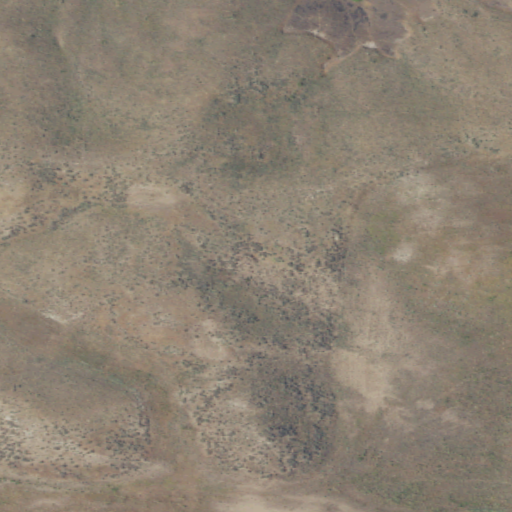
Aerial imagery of mountain in Washington named Mary Jane Hill containing only grassland